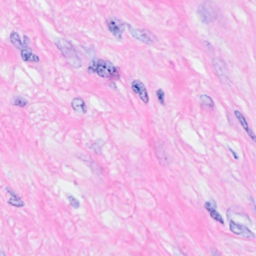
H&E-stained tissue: Breast